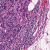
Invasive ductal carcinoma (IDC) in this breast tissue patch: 0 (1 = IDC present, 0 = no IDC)